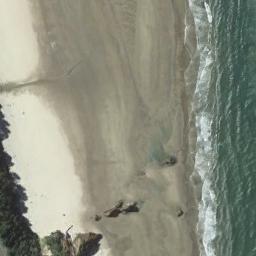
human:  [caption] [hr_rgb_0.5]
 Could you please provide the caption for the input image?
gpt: The beach consists of blue seawater and a coast with trees .

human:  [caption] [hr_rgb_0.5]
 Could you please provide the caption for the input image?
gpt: The beach with white sand and some stones on the beach .

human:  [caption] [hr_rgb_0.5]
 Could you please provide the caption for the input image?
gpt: The beach is surrounded by blue water and waves of waves and green grass .

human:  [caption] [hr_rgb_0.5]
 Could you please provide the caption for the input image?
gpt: There aren't many green plants near the beach .

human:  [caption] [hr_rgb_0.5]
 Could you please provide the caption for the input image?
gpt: There are water marks on the beach .